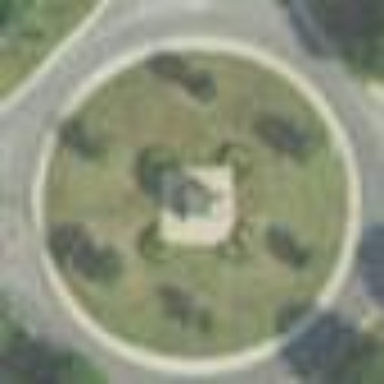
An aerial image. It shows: Roundabout at tertiary road junction.